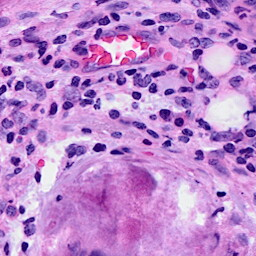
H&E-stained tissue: Breast